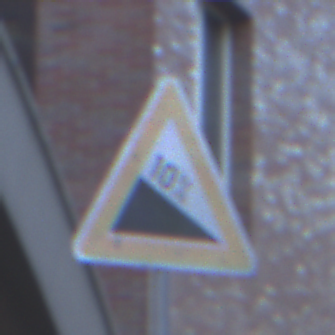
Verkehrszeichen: Gefaelle10
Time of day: SunriseSunset
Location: Outdoor (Urban)
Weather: Clear
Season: NotSpecified
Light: Natural